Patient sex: M
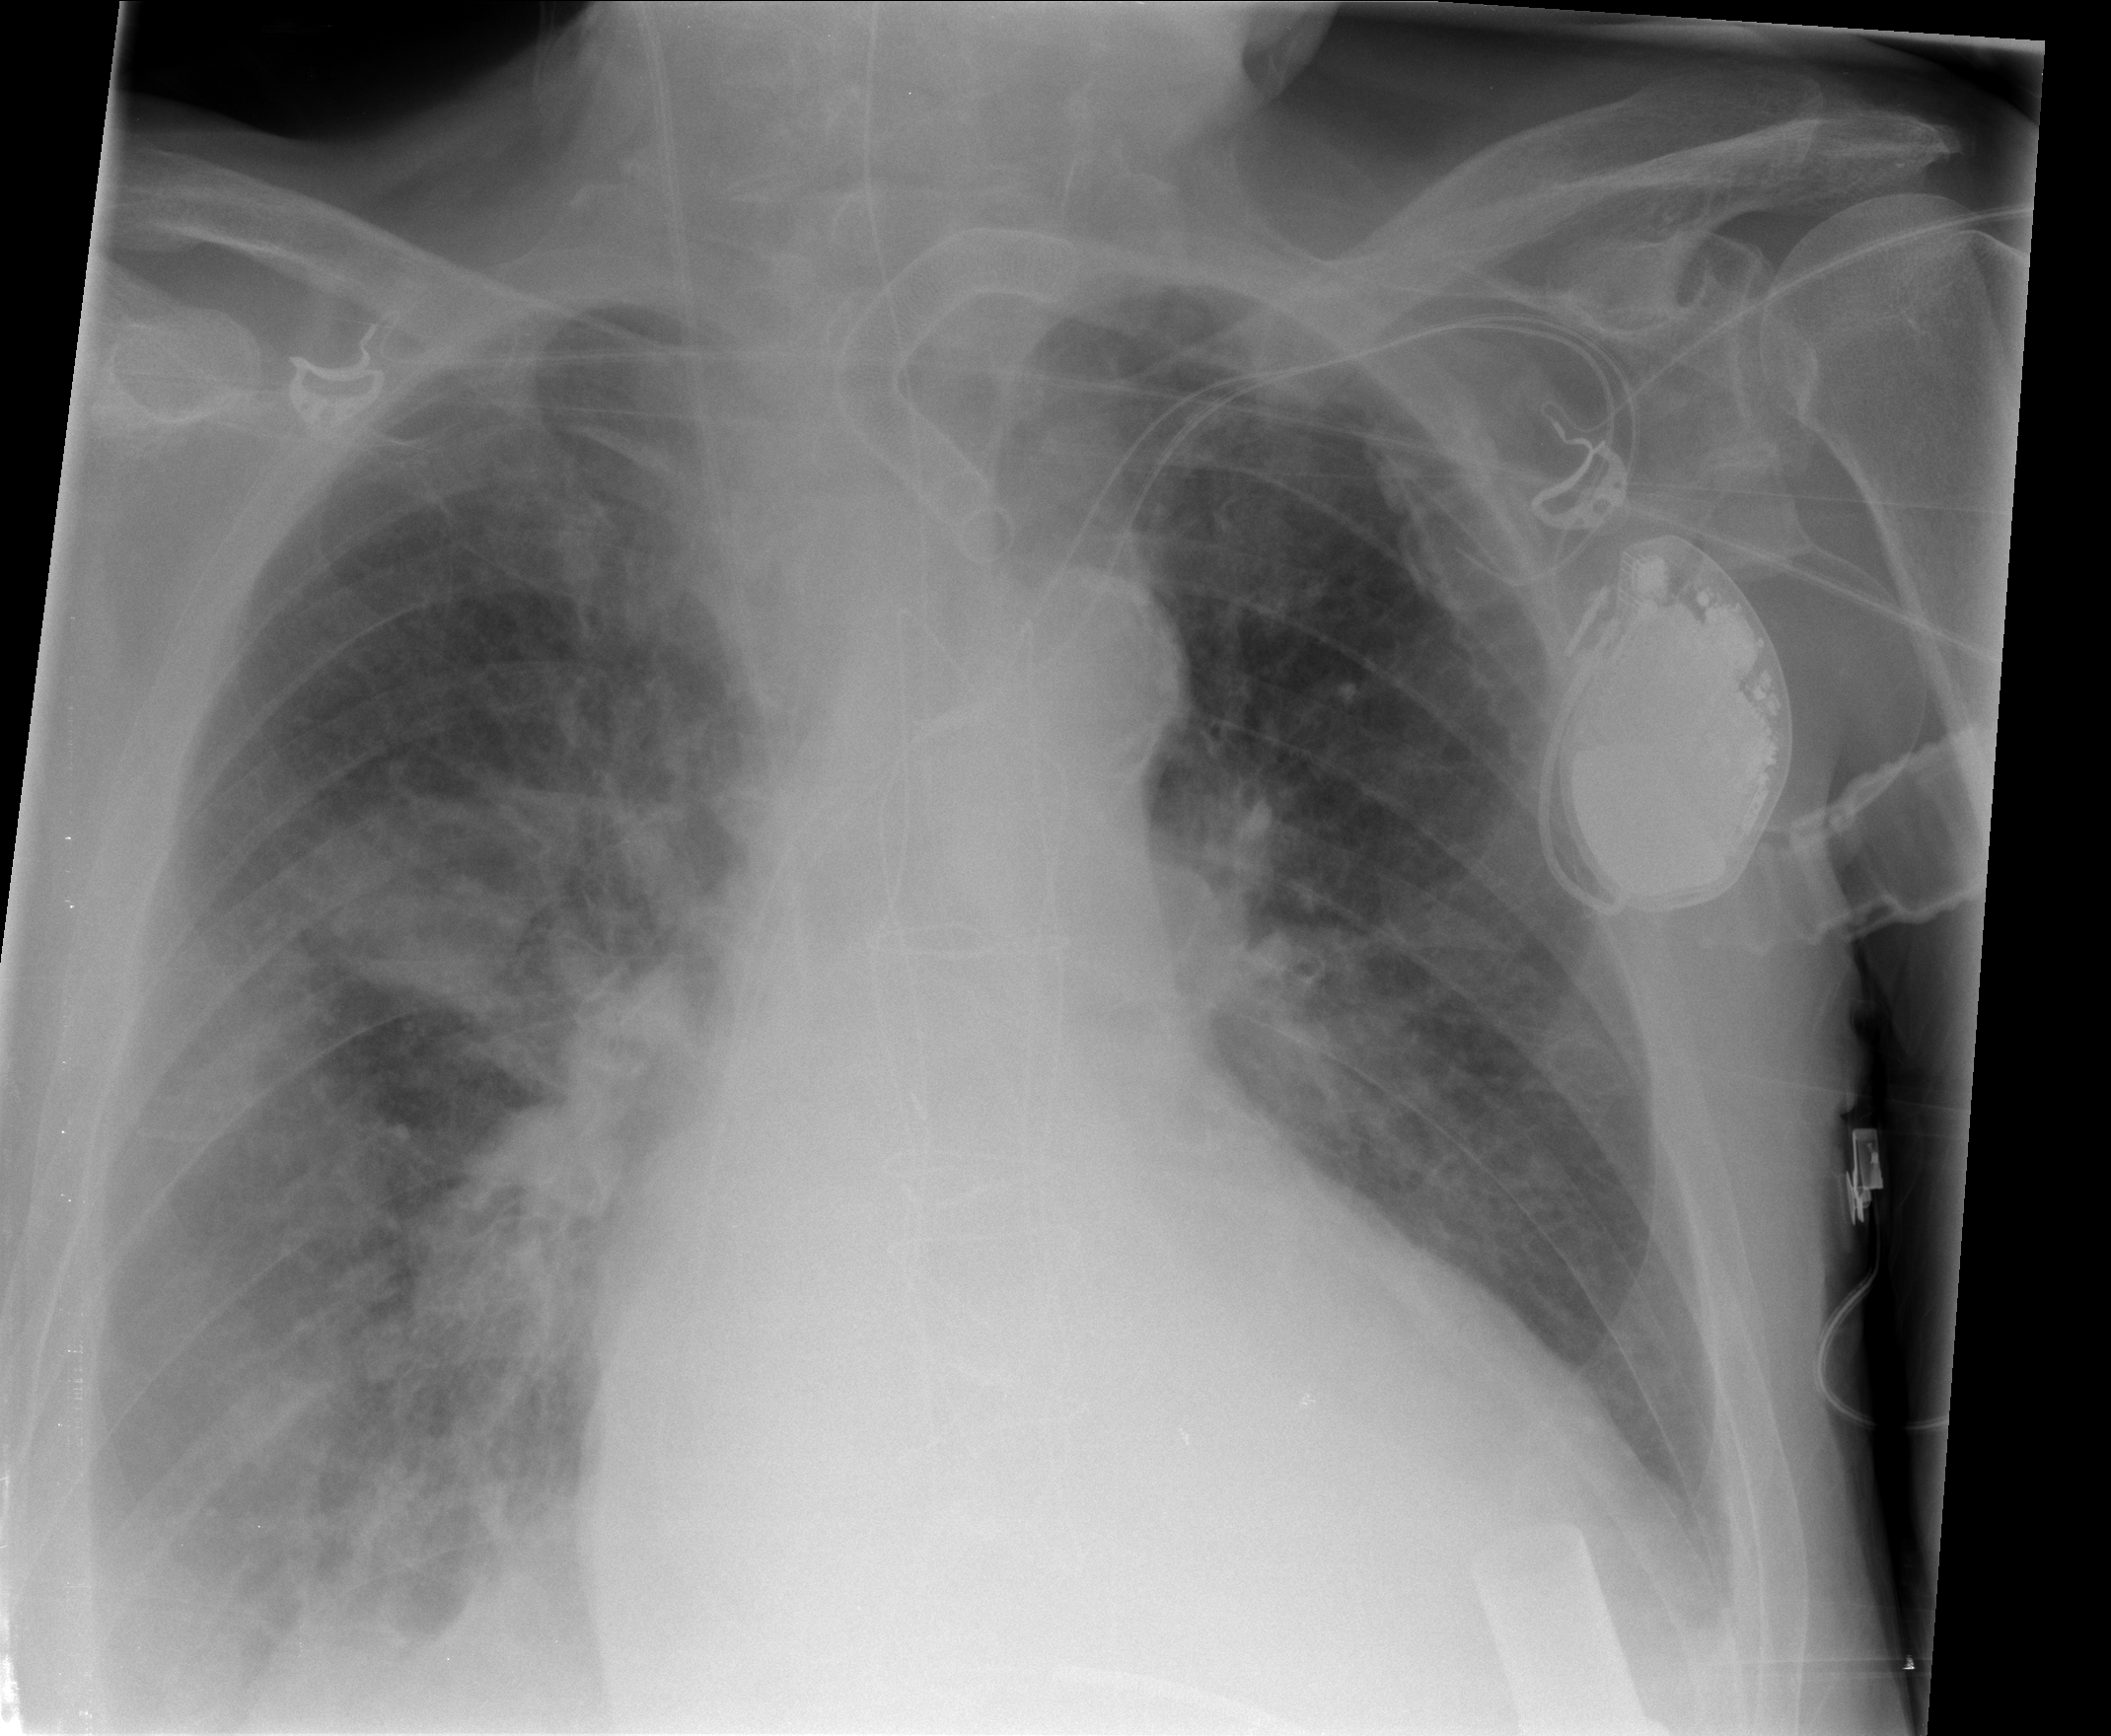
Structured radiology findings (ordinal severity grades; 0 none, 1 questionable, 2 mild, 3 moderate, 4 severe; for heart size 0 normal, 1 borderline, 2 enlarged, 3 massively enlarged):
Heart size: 2
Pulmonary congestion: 2
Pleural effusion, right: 2
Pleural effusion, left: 1
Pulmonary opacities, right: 3
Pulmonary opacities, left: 2
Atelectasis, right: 3
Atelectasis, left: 2